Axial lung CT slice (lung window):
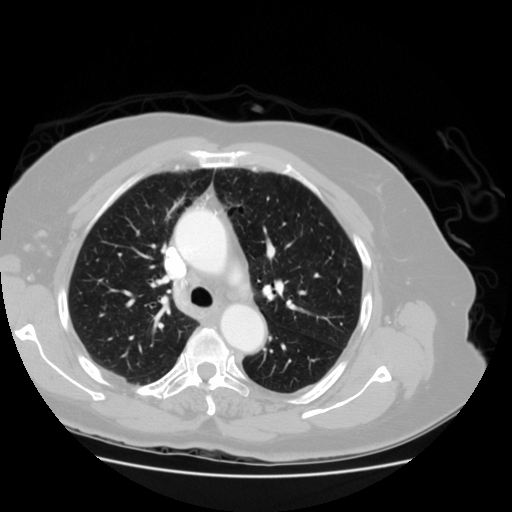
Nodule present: no